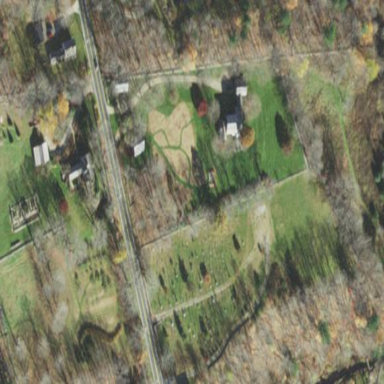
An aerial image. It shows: Cemetery area categorized as cemetery.